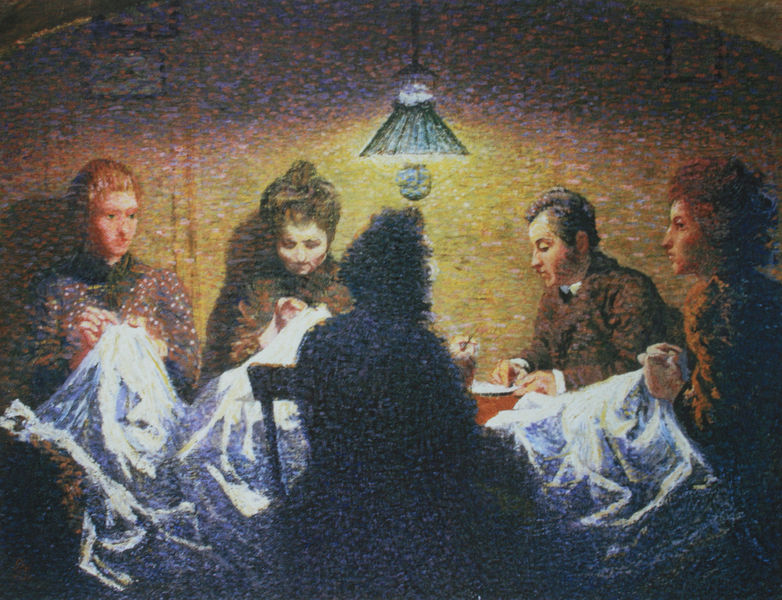
Titel: Veglia
Künstler: Giovanni Giacometti
Standort: Stampa
Institution: Museo Ciäsa Granda
Schlagwörter: blau, dunkel, gemälde, gruppe, hand, mann, schatten, weiß, frauen, gelb, grün, menschen, mädchen, sitzen, abend, braun, frankreich, frau, frisur, hell, kleid, kleider, köpfe, lampe, licht, männer, nacht, orange, profil, raum, rücken, schwarz, stuhl, stühle, tisch, zimmer, rot, tuch, anzug, blond, gesichter, profile, bluse, kragen, fünf, gruppenportrait, herr, hände, innenraum, portrait, porträt, rückenlehne, tischtuch, öl, haare, interieur, stoff, decke, familie, innen, lippen, rosa, arbeit, genre, dutt, farbig, segel, papier, düster, lampenschirm, lehne, schlagschatten, divisionismus, genrebild, pointilismus, abends, arbeiten, blusen, farbe, lila, violett, stille, strom, chair, lamp, men, people, red, white, women, dark, dress, girls, group, ladies, old, painting, room, sisters, sit, sitting, table, handarbeit, nähen, näherinnen, stricken, lesen, näherin, oil painting, sewing, brown, deckenlampe, stimmung, faden, nadel, sticken, silouette, umriss, punkte, birne, vier, belichtung, manschetten, wood, schreiben, man, industrialisierung, menschengruppe, seurat, signac, light, night, hausarbeit, textil, dots, impressionism, shadow, fabric, mäner, näharbeit, pointillismus, paul signac, pointilistisch, georges seurat, family, basement, pointillism, pointillisme, punktiert, cloth, häkeln, shadows, impressionistic, strickend, needles, work, glühbirne, giacometti, contrast, quilt, altmodisch, papoer, underground, silhouette, five, point, marriage, näher, stickend, nadelarbeit, patschwork, pointilism, saw, indoor, lighting, shining, sister, sew, quilting, domestic scene, sowing, sewer, elektriität, siew, covert, light diffusion, quiltting, garnment